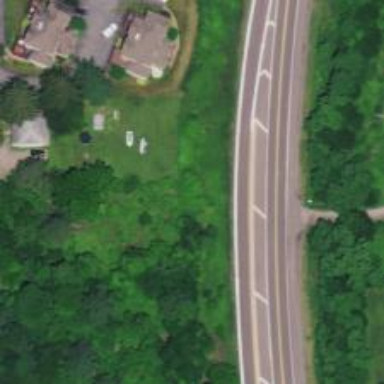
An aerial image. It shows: Trunk link highway with asphalt surface.